Field crop: tomato
Growth stage: 2
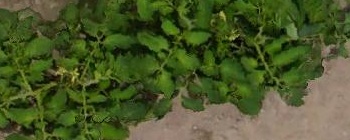
Species: tomato